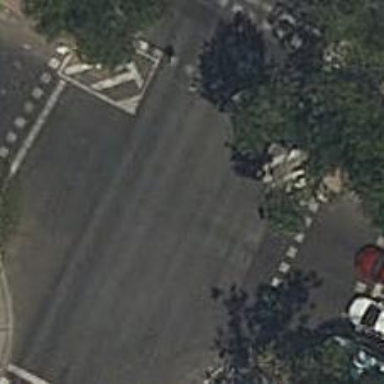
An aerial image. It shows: Road with traffic signals.